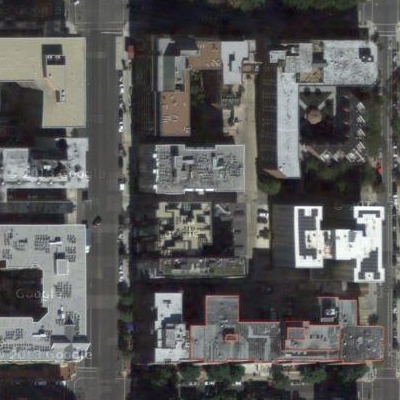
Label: cIndustry